二年级 · 逻辑题
下面是小明去游乐场玩要的整个行程记录表, 但是由于时间仓促, 有的记录不完整, 你能帮他整理一下吗?

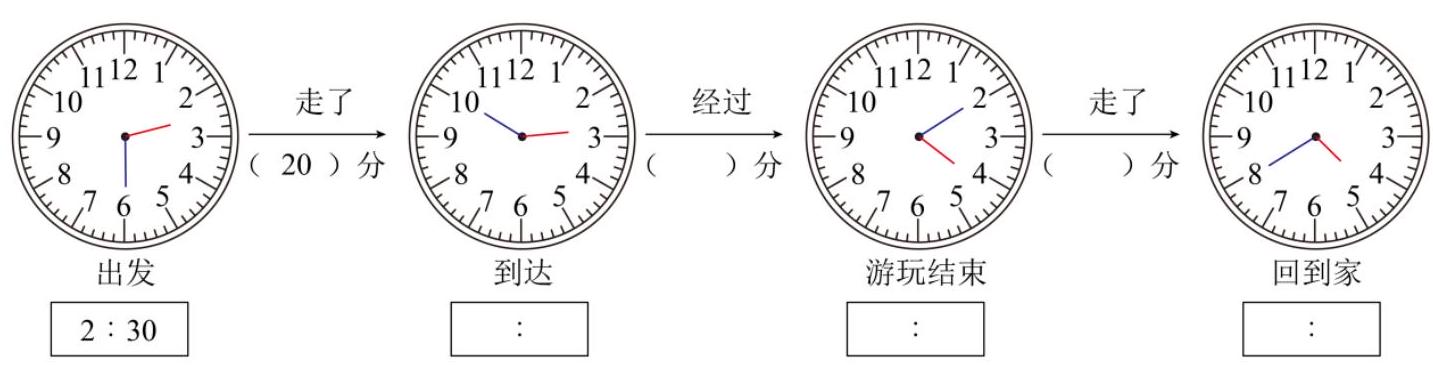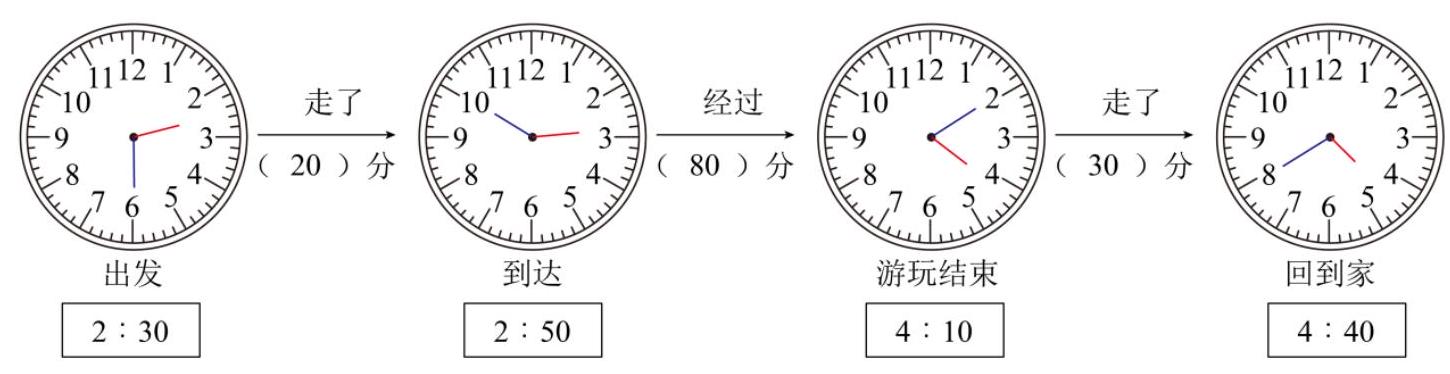
答案: 见详解
【分析】根据钟面上时针和分针的指向可知:

图 1: 时针指向 2 和 3 之间, 分针指向 6 , 是 2 时 30 分, 即 2: 30 ;

图 2: 时针指向 2 和 3 之间, 分针指向 10 , 是 2 时 50 分, 即 $2: 50$;

图 3: 时针指向 4 , 分针指向 2, 是 4 时 10 分, 即 4: 10 ;

图 4: 时针指向 4 和 5 之间, 分针指向 8 , 是 4 时 40 分, 即 4: 40 ;

图 1 到图 2 经过的时间为 2 时 50 分 -2 时 30 分 $=20$ (分);

图 2 到图 3 经过的时间是 4 时 10 分 -2 时 50 分 $=1$ 时 20 分 $=80$ (分);

图 3 到图 4 经过的时间为 4 时 40 分 -4 时 10 分 $=30$ (分)。

【详解】根据分析填写如下:

【点睛】本题主要考查学生对钟面时间的认识及经过时间的计算。